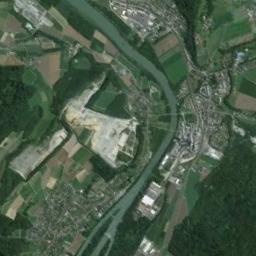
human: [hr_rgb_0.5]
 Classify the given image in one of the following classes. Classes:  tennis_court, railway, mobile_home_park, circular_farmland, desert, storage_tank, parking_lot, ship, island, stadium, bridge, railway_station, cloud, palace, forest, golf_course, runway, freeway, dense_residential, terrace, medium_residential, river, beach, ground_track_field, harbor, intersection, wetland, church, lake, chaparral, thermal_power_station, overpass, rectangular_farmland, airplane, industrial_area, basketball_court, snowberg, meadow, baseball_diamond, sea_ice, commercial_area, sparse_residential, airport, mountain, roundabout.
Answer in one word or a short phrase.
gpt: river